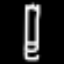
Label: pencil